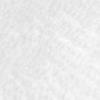
Label: no_change